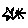
Label: star